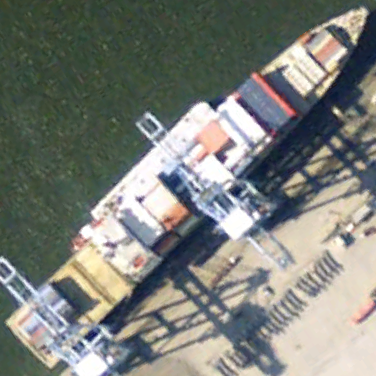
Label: Container_ship